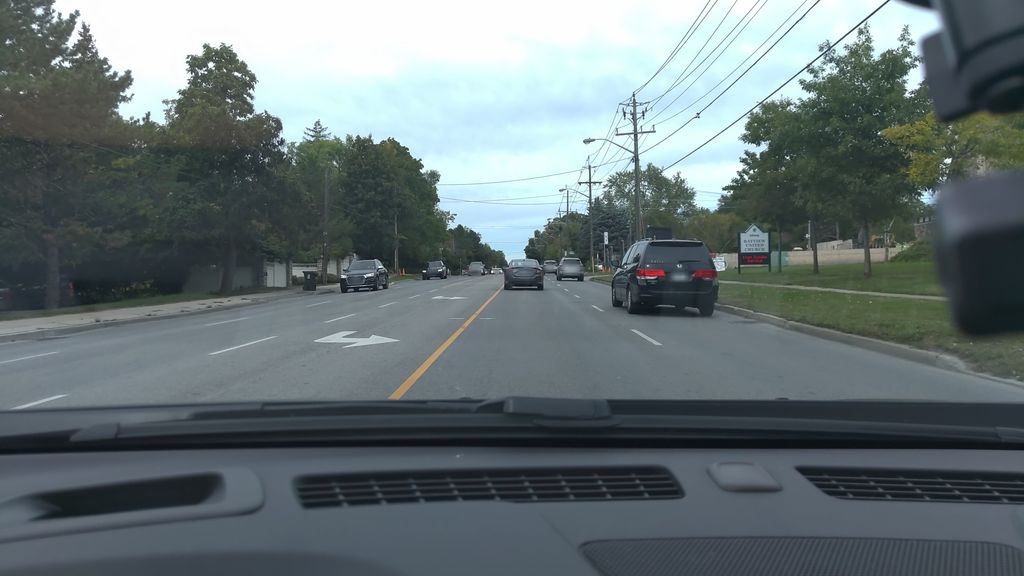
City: toronto